高一 · 代数
图中的曲线 $C_{1}, C_{2}, C_{3}, C_{4}$ 是指数函数 $y=a^{x}$ 的图象, 而 $a \in\left\{\frac{\sqrt{2}}{3}, \frac{1}{3}, \sqrt{5}, \pi\right\}$, 则图象 $C_{1}, C_{2}, C_{3}$, $C_{4}$ 对应的函数的底数依次是

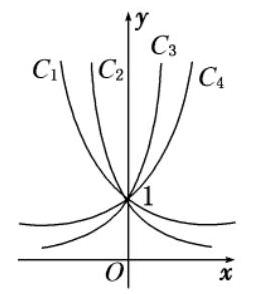
答案: $\frac{\sqrt{2}}{3} \frac{1}{3} \pi \sqrt{5}$
解析: 由底数变化引起指数函数图象变化的规律, 在 $y$ 轴右侧, 底大图高, 在 $y$ 轴左侧, 底大图低.

则知 $C_{2}$ 的底数 $<C_{1}$ 的底数 $<1<C_{4}$ 的底数 $<C_{3}$ 的底数, 而 $\frac{1}{3}<\frac{\sqrt{2}}{3}<\sqrt{5}<\pi$,

故 $C_{1}, C_{2}, C_{3}, C_{4}$ 对应函数的底数依次是 $\frac{\sqrt{2}}{3}, \frac{1}{3}, \pi, \sqrt{5}$.

答案: $\frac{\sqrt{2}}{3} \frac{1}{3} \pi \sqrt{5}$